Question: Is there a way to swap cases in Notepad++, so in a set of text which I select, the uppercase letters are converted to lowercase, and the lower case letters are converted to uppercase.
I have hundreds of subtitle files, which I spent a few hours downloading for somebody who is deaf, and needs them. However, all the subtitles have the cases the wrong way round.
This is what I am talking about:

It is really annoying. This carries on through the entire thing, and it would take years to rewrite, or right click and swap the case.
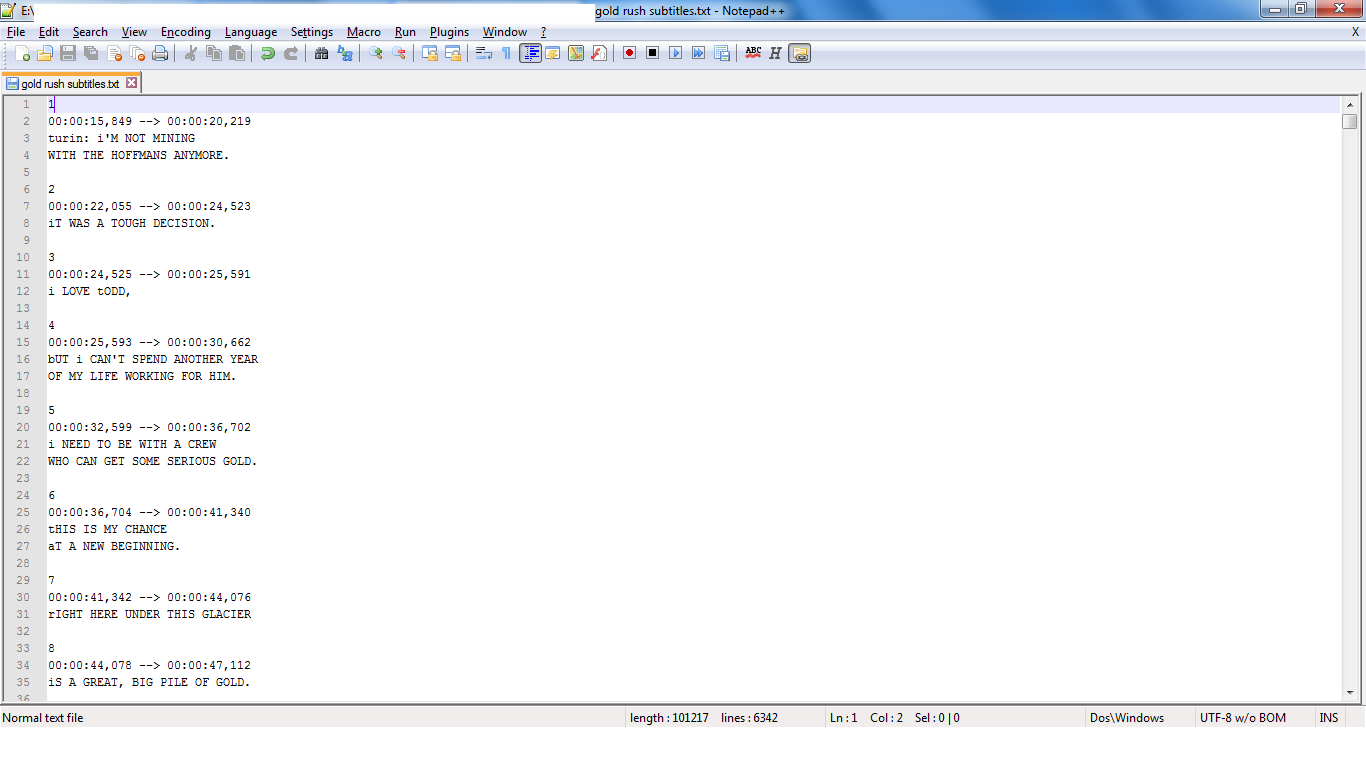
Answer: Okay, here's what you need to do. First of all make a folder containing all of these subtitle files. For example let's call it "subtitle", also make a copy "subtitle_backup" (just in case).
Now let's say your subtitle folder is inside My Documents, create a file called correct.py in My Documents, or whichever directory also contains your subtitle directory. Do not put correct.py inside "subtitle", it should go in the directory directly above.
Copy and paste this code into correct.py
'''
from os import listdir
from os.path import isfile, join
import sys
dirpath = sys.argv[1]
onlyfiles = [ join(dirpath,f) for f in listdir(dirpath) if isfile(join(dirpath,f)) ]
def correctFile( filePath ):
f = open(filePath, "r")
data = f.read()
f.close()
fixedF = ""
for i in data:
if i.lower() == i:
fixedF = fixedF + i.upper()
else:
fixedF = fixedF + i.lower()
return fixedF
for fi in onlyfiles:
corrected = correctFile(fi)
f = open(fi, "w")
f.write(corrected)
f.close()
print "Corrected file %s" % fi
'''
Now open the command prompt, go to the directory where your correct.py file and your subtitle folder are. Run:
> python correct.py subtitle
Hope this helps, comment if you need clarification on any of the steps!